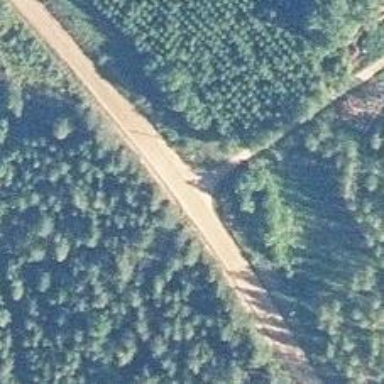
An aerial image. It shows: Tertiary road.